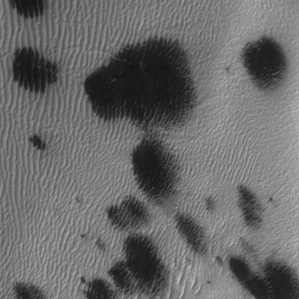
Label: frost